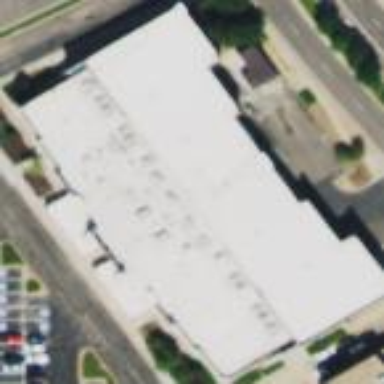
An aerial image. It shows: Retail building that includes cinema.